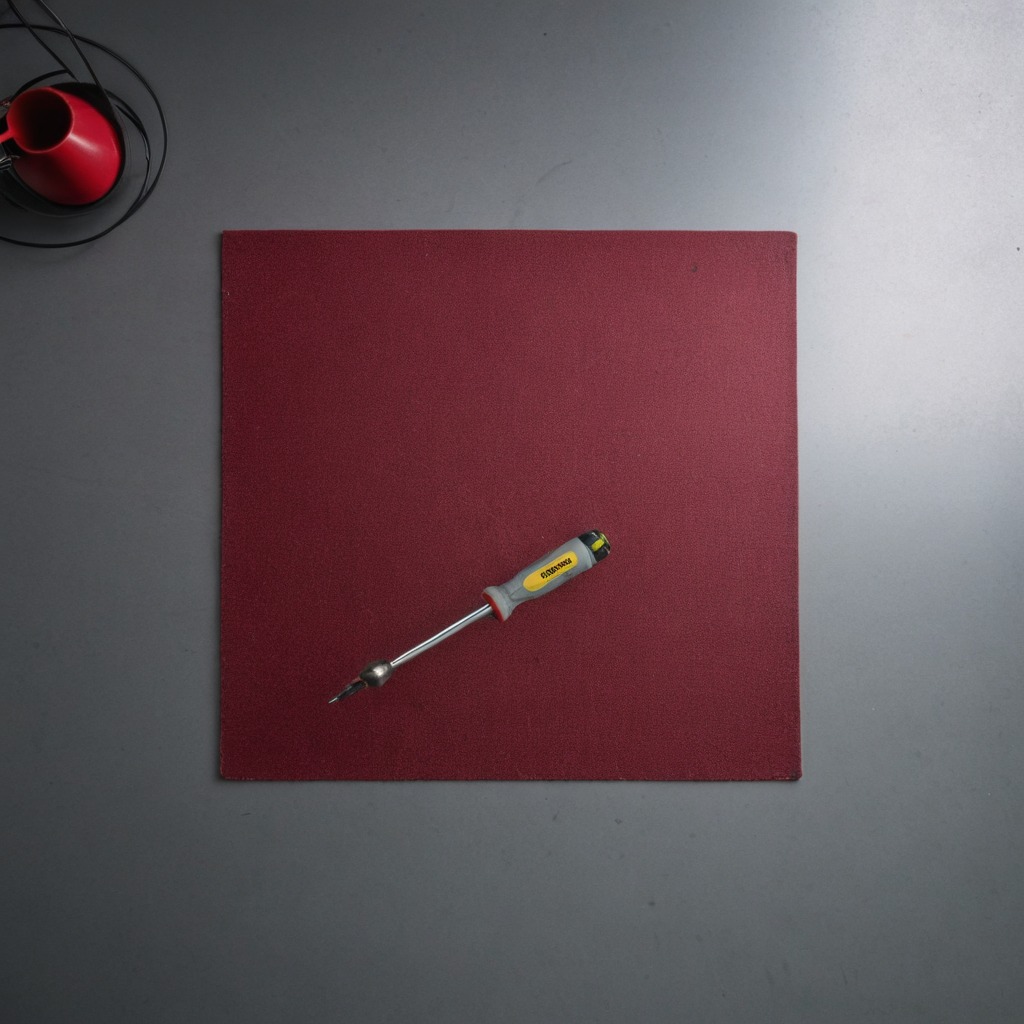
A screwdriver lies on a clean granite tabletop covered with a red rubber mat inside a workshop under bright overhead lighting crisp shadows high clarity worn but beneath the mat.